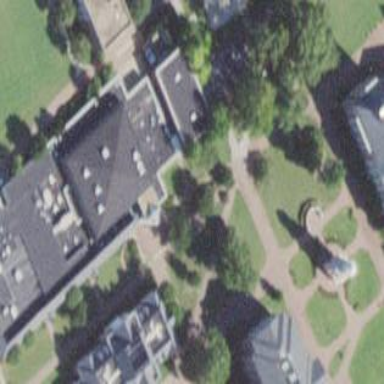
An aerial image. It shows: University building.